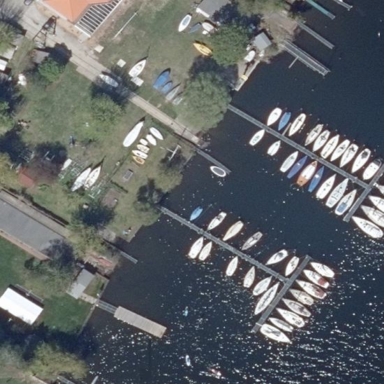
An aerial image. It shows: Marina where sailing is popular sport.